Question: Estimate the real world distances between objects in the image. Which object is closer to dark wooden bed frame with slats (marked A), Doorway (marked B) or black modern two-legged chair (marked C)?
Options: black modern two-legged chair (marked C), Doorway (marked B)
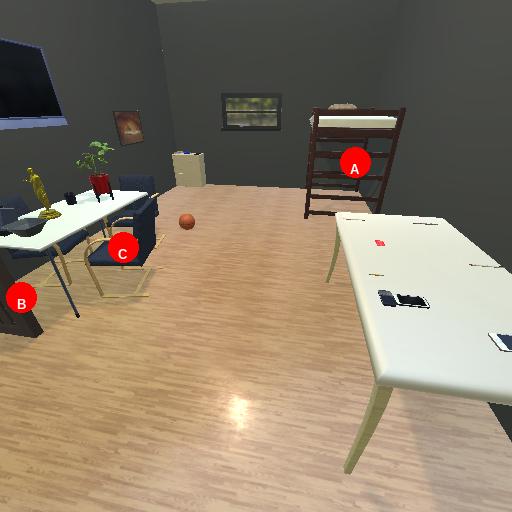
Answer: black modern two-legged chair (marked C)